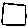
Label: square